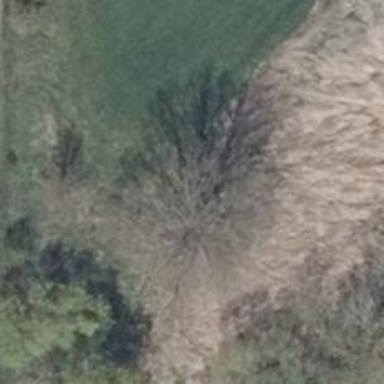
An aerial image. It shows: Single tag "natural: tree."